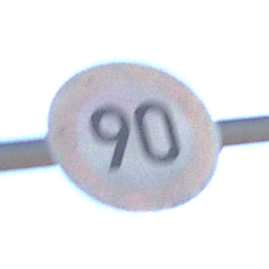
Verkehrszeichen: Geschwindigkeit90
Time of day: MorningAfternoon
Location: Outdoor (Suburban)
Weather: PartlyCloudy
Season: NotSpecified
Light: Natural